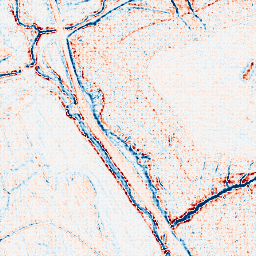
Category: edge_preserving
Decomposition family: anisotropic_diffusion
Decomposition parameters: iterations: 5
kappa: 100
gamma: 0.2
Upsampling method: sinc_hamming
Upsampling parameters: scale: 8
kernel_size: 8
Upsampling scale: 8